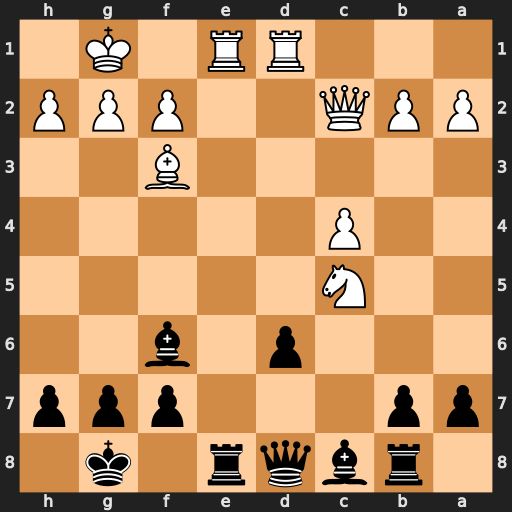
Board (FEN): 1rbqr1k1/pp3ppp/3p1b2/2N5/2P5/5B2/PPQ2PPP/3RR1K1
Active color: b
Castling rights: -
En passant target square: -
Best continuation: Rxe1+ Rxe1 dxc5